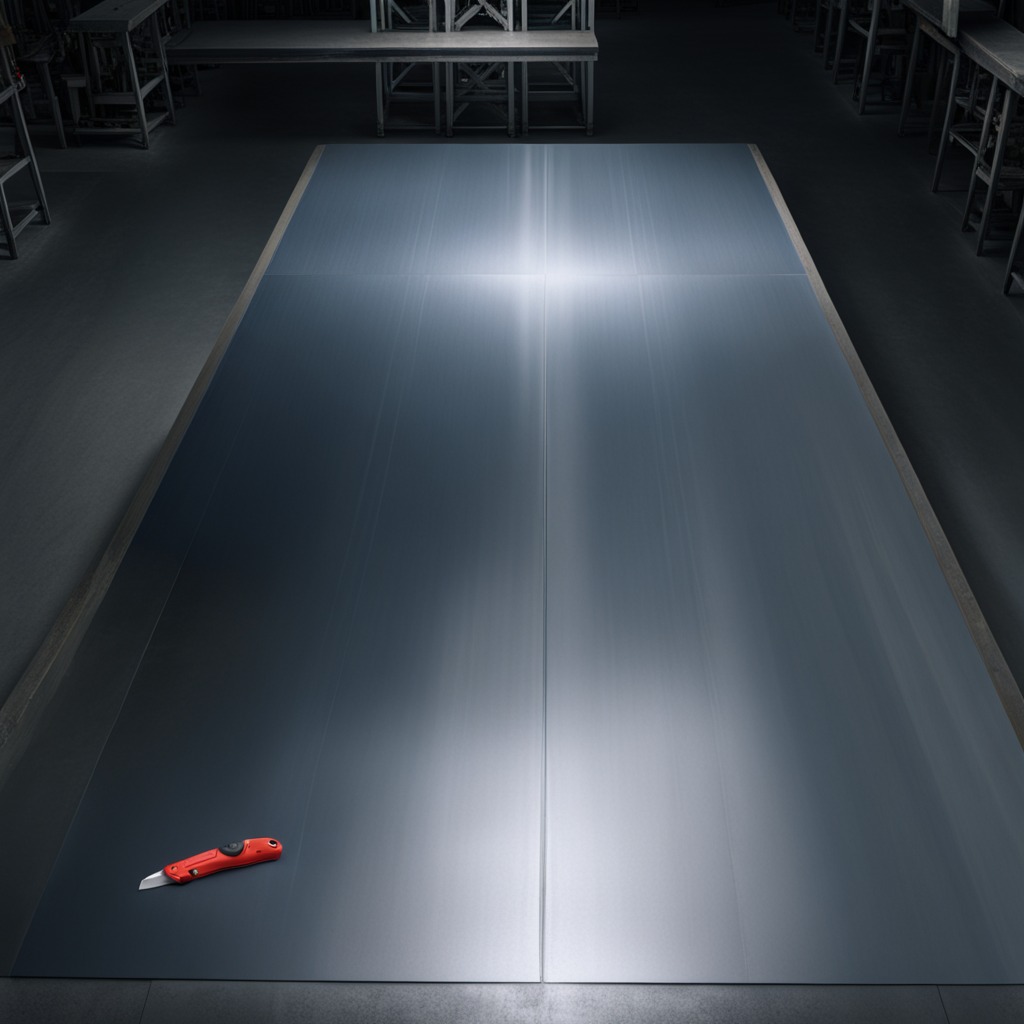
A utility knife is lying on a clean empty table in a basement in the evening.